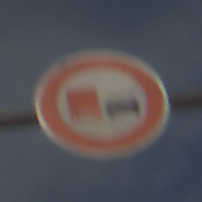
Verkehrszeichen: UeberholverbotKraftfahrzeuge
Umgebung: Outdoor, Urban
Tageszeit: MorningAfternoon
Wetter: PartlyCloudy
Licht: Natural
Jahreszeit: NotSpecified
Kontrast: HighContrast